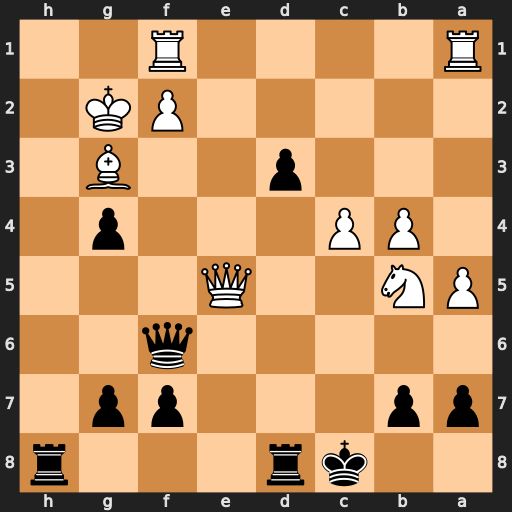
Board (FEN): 2kr3r/pp3pp1/5q2/PN2Q3/1PP3p1/3p2B1/5PK1/R4R2
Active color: b
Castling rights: -
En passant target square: -
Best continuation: Qf3+ Kg1 Rh1#